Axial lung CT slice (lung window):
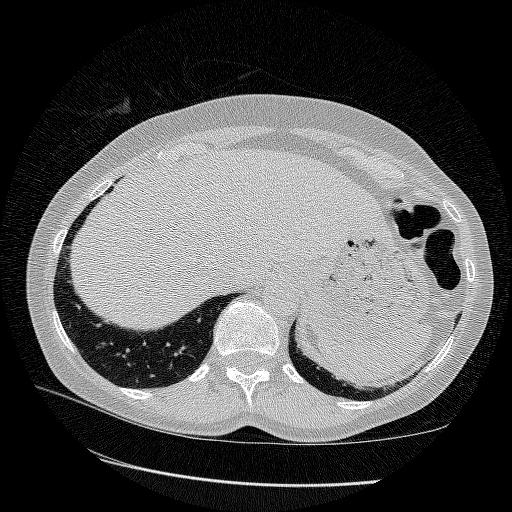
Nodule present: no